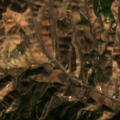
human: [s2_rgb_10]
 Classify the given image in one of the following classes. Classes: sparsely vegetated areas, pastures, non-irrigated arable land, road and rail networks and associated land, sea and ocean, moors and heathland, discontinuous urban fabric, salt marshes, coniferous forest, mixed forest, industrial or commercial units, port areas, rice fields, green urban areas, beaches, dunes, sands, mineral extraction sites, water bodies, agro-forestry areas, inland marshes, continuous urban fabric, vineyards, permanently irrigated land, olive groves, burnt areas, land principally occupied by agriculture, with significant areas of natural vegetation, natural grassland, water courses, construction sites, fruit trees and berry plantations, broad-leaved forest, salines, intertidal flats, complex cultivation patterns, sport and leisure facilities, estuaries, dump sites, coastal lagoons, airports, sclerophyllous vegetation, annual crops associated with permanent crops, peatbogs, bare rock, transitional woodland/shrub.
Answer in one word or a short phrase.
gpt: non-irrigated arable land, complex cultivation patterns, land principally occupied by agriculture, with significant areas of natural vegetation, natural grassland, sclerophyllous vegetation, transitional woodland/shrub